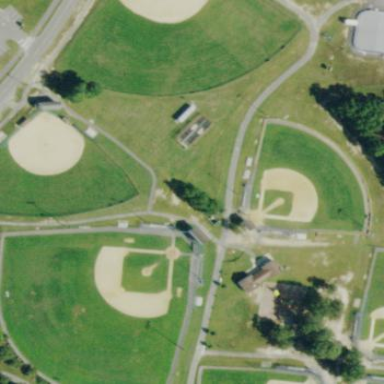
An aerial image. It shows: Baseball pitch for leisure land.